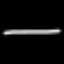
Label: line